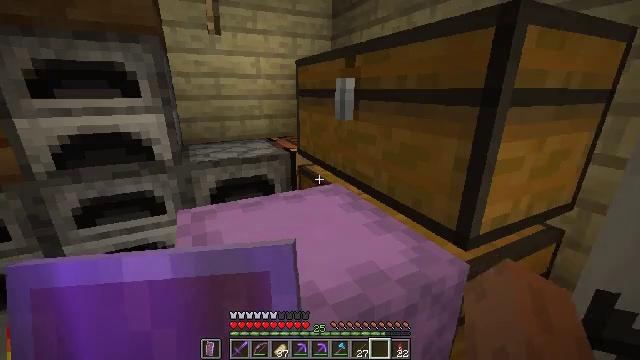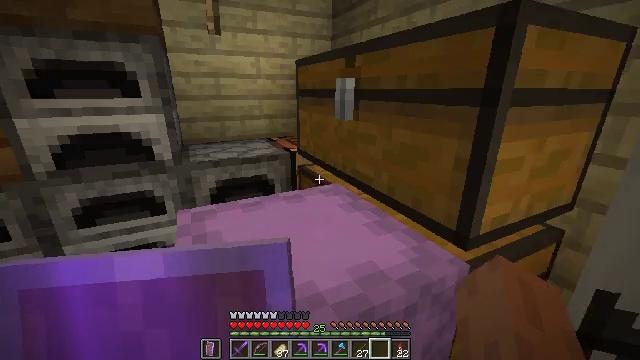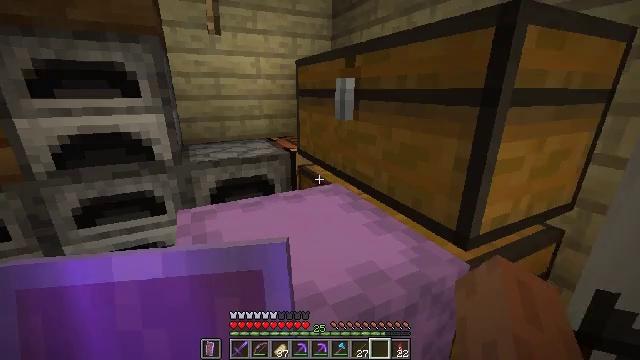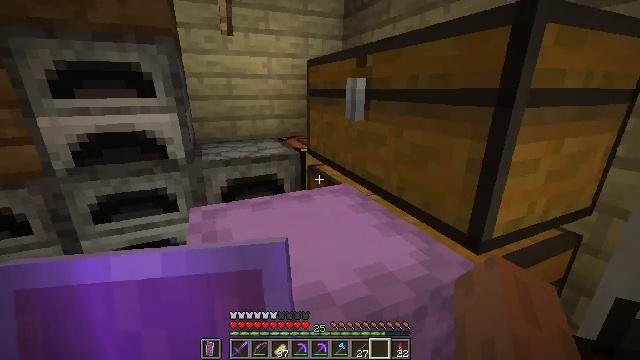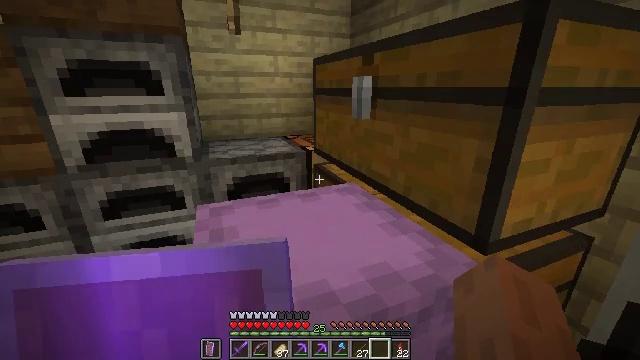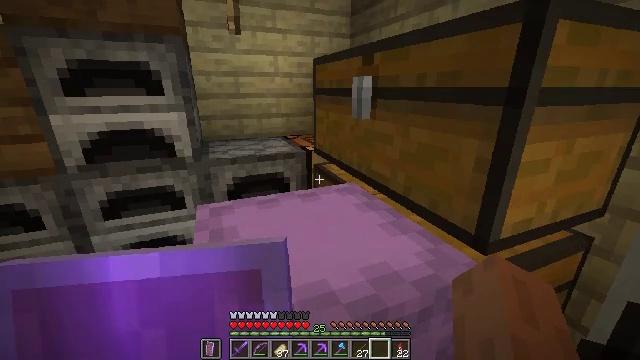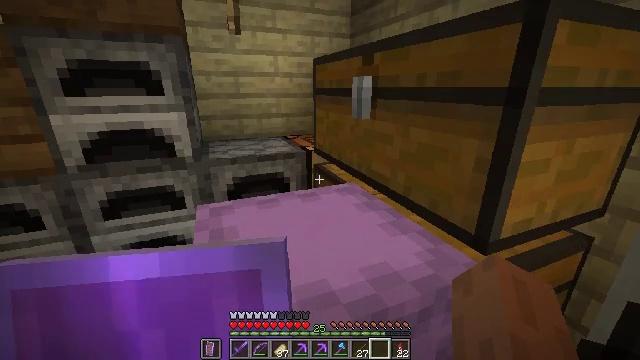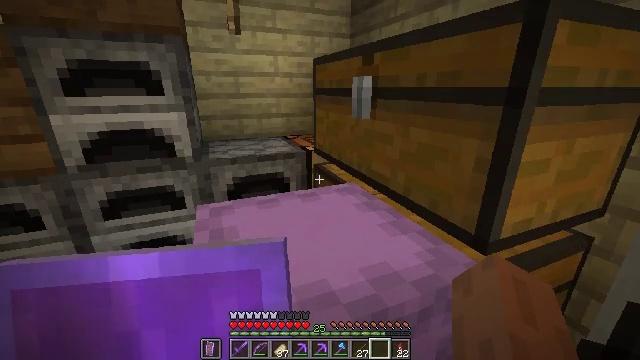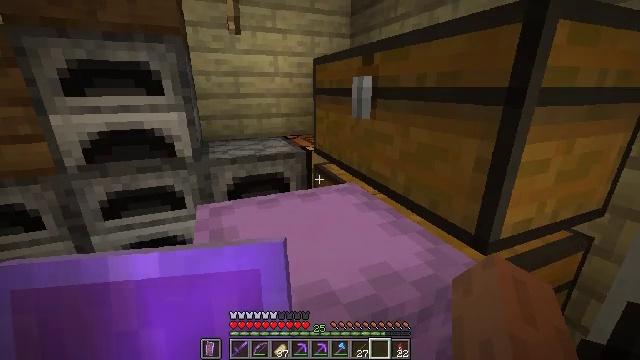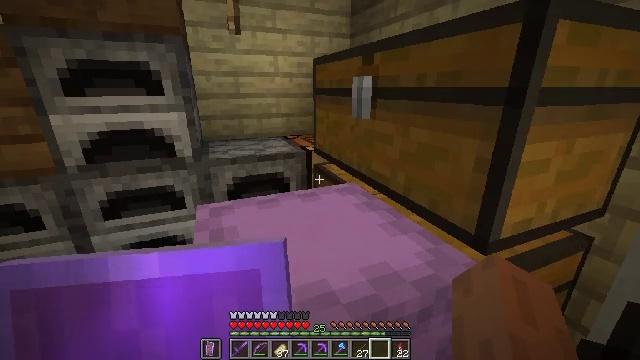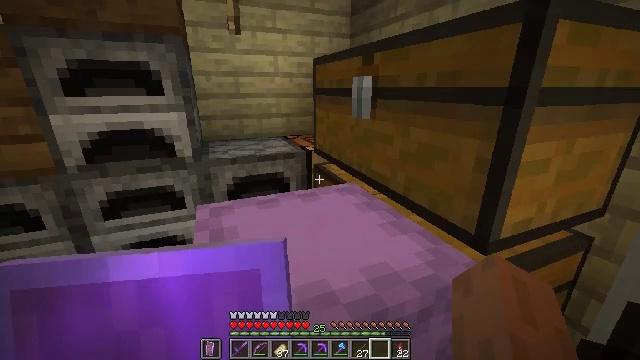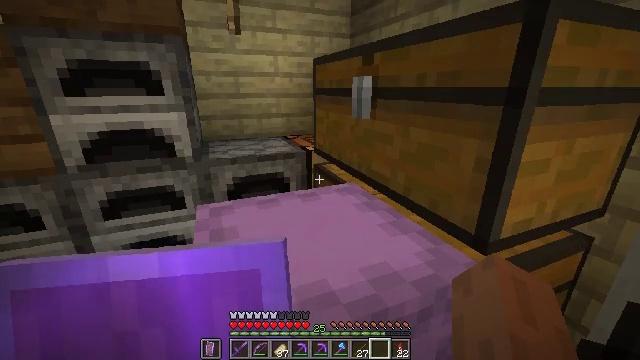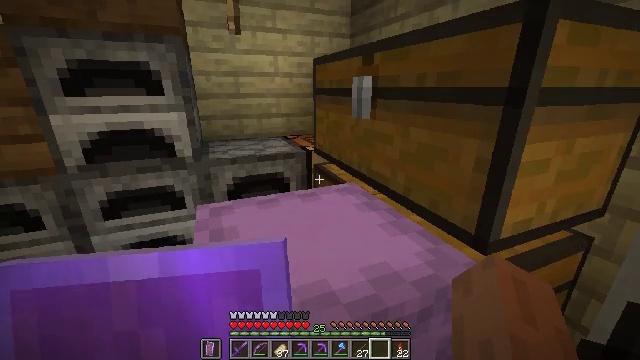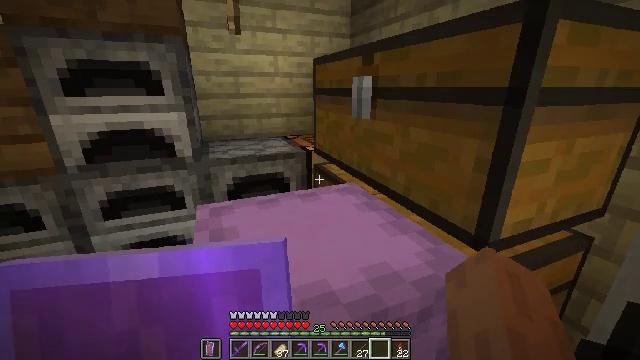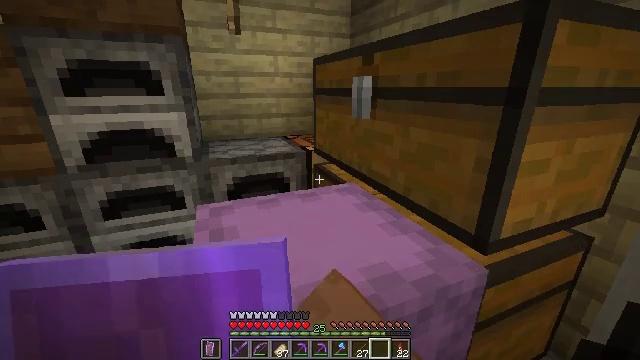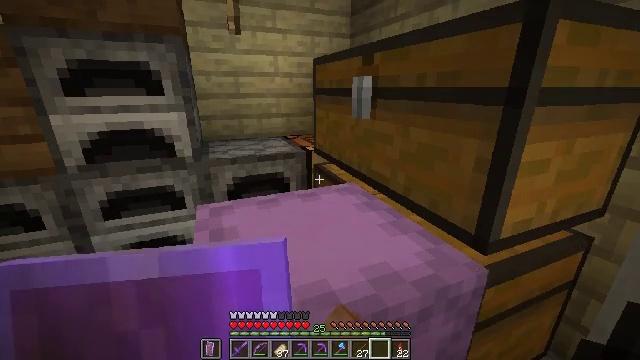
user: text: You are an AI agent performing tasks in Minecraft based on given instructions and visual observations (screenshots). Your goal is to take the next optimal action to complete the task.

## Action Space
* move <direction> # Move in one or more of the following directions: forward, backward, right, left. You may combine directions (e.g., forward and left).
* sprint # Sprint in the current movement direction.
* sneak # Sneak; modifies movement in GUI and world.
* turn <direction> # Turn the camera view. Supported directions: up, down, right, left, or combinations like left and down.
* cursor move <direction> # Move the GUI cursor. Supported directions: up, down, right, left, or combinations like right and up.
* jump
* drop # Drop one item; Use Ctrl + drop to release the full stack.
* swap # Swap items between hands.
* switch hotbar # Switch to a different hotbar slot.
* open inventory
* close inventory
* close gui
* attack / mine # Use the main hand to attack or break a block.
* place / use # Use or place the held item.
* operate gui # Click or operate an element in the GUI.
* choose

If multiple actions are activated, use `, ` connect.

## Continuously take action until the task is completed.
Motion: motion action
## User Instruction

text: Open inventory to craft crimson planks with crimson stems.
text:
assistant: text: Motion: no_op
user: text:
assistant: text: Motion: no_op
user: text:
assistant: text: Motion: turn left
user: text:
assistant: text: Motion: turn left
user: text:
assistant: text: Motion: no_op
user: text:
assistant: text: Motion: no_op
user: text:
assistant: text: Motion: no_op
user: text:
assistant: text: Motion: no_op
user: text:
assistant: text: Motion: no_op
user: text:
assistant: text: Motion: no_op
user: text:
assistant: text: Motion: no_op
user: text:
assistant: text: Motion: use / place
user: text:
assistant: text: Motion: use / place
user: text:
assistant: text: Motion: use / place
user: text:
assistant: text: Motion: no_op
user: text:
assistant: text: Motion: no_op
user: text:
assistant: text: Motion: no_op
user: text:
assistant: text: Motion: no_op
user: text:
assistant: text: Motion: no_op
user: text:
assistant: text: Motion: no_op
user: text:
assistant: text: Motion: no_op
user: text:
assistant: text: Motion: no_op
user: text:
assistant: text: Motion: no_op
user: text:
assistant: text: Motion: no_op
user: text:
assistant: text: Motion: no_op
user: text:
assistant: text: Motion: no_op
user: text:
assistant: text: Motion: no_op
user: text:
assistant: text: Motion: no_op
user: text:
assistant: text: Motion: no_op
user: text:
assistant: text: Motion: no_op